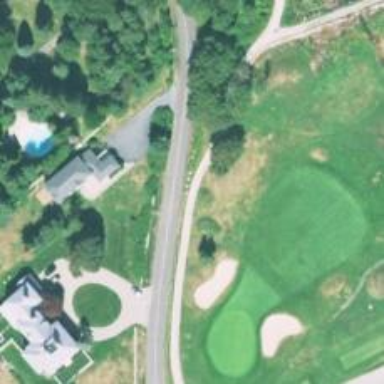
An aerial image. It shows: Path designated for golf carts.